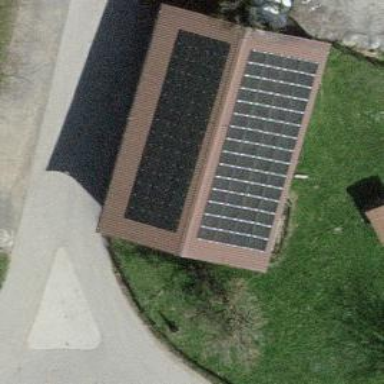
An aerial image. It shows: Solar power generator.